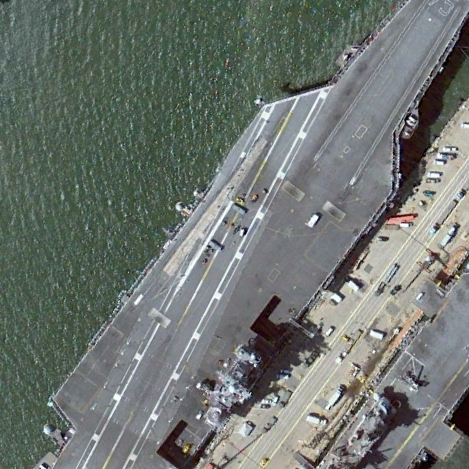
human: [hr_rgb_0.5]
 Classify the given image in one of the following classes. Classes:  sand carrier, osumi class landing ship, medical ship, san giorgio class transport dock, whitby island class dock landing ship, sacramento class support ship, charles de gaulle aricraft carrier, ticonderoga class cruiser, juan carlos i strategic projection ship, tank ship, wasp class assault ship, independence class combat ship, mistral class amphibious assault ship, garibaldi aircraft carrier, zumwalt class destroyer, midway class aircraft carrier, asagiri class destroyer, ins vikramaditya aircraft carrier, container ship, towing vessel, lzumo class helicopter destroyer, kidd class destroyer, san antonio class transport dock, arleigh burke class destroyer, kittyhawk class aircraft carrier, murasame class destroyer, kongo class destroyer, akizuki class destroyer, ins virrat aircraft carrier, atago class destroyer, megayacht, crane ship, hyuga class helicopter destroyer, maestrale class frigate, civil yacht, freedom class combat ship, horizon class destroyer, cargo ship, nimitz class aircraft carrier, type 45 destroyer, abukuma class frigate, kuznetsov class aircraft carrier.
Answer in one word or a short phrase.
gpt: Nimitz class aircraft carrier